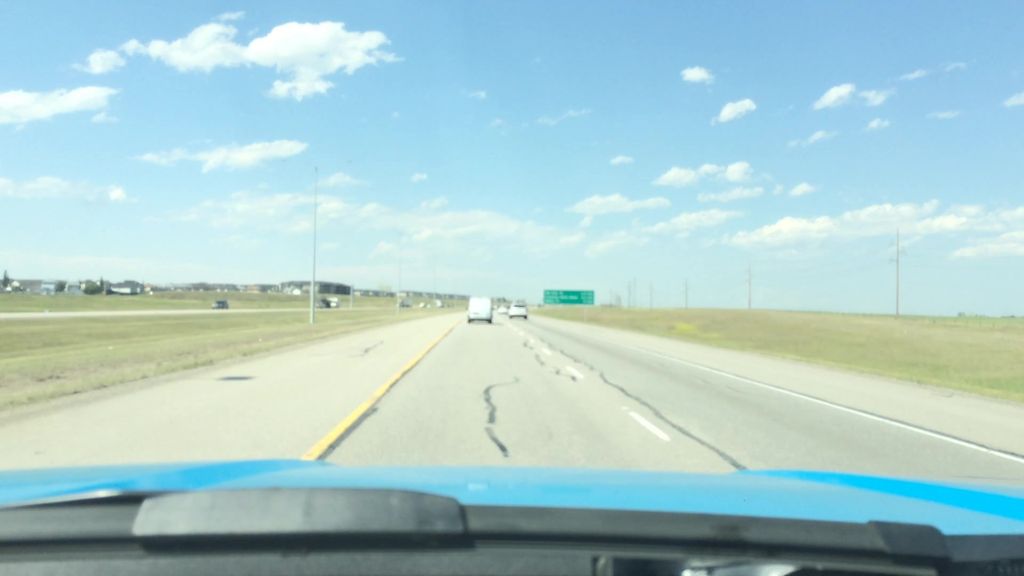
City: calgary